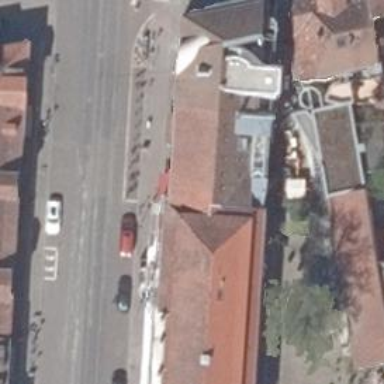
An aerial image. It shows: Fast food establishment.